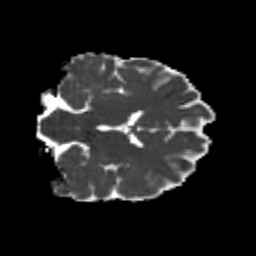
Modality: MD
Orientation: coronal
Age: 21
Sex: female
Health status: healthy
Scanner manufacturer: philips
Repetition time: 7.389 s
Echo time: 0.08599 s